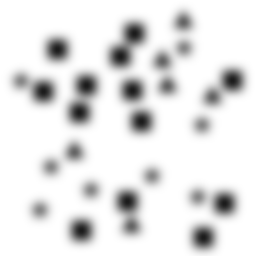
Squares: 13
Triangles: 6
Stars: 8
Total shapes: 27